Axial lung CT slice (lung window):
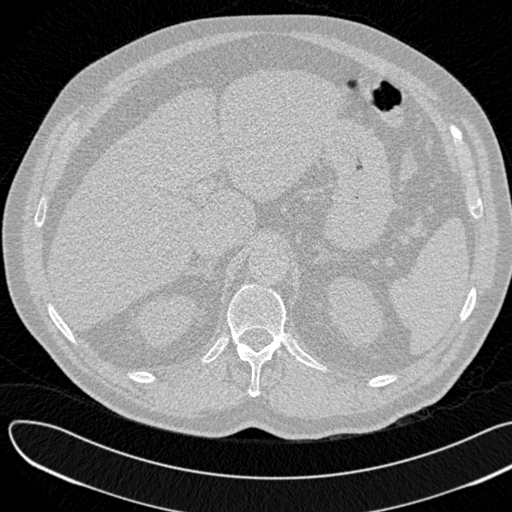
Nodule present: no